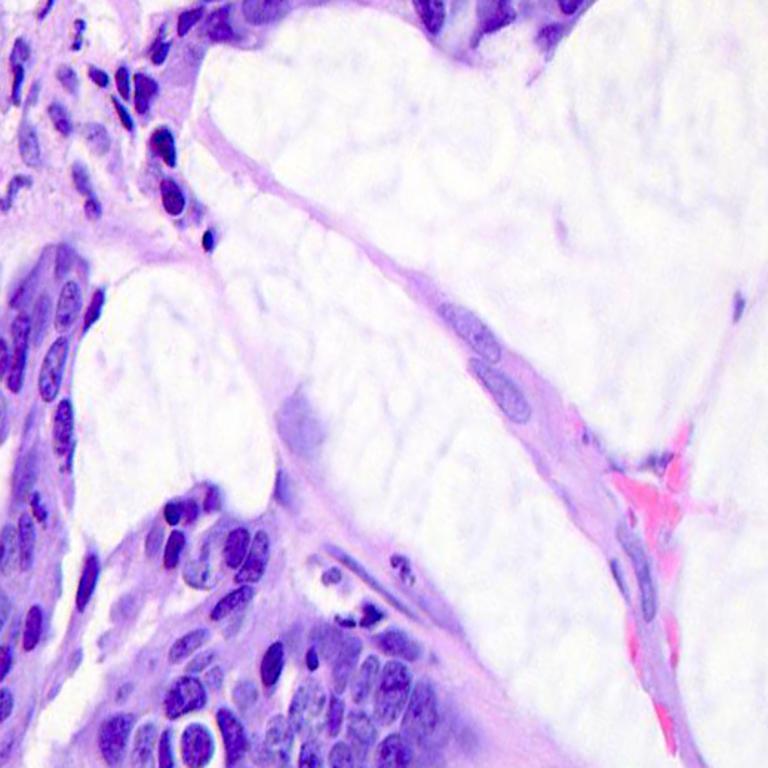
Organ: colon
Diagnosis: adenocarcinomas